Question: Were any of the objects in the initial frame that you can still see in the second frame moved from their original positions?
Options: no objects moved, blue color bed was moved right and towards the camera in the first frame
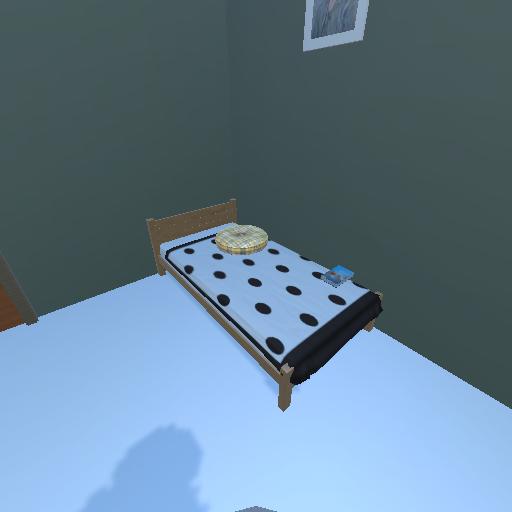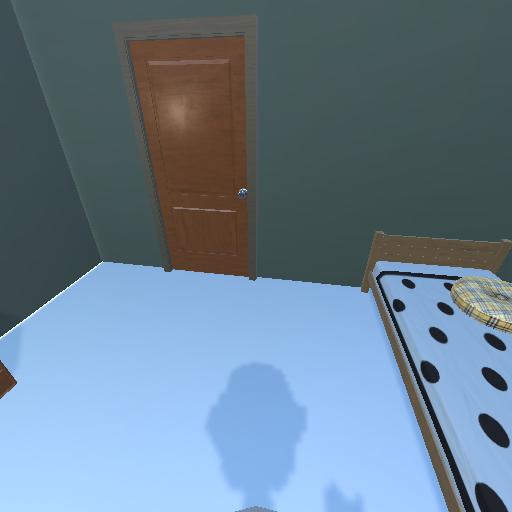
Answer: no objects moved